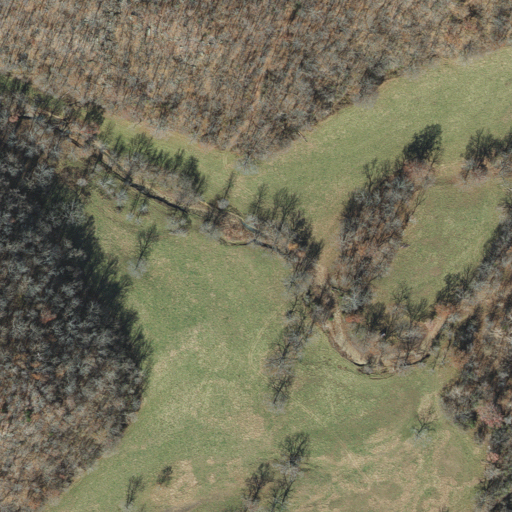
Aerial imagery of valley in Arkansas named Reeves Hollow containing pasture and deciduous forest